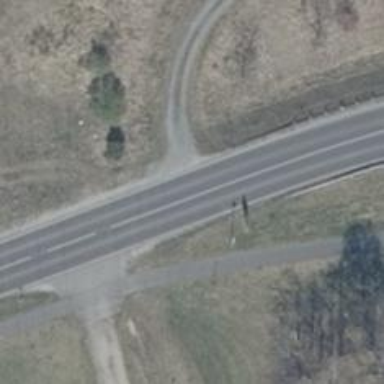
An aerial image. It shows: Secondary road with asphalt surface.